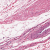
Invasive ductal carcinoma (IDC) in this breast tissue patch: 0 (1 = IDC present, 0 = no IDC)